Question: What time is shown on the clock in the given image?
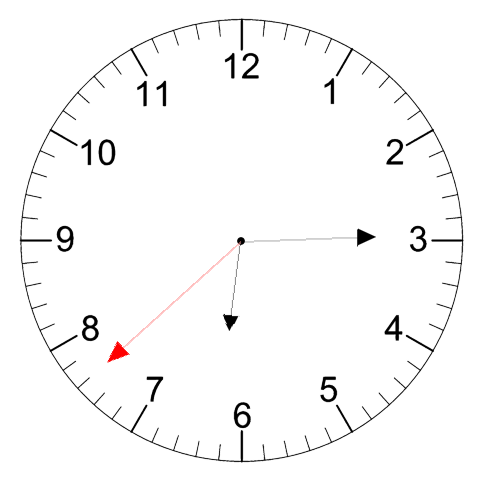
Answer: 06:14:38